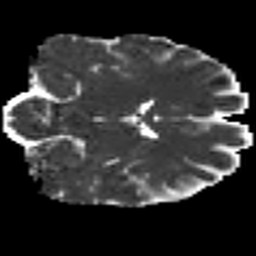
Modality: MD
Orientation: coronal
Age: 22
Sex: female
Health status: healthy
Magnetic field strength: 3 T
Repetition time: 9 s
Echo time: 0.093 s